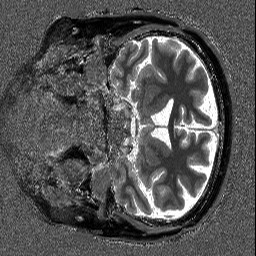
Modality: T1map
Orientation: coronal
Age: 70
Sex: female
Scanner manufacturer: siemens
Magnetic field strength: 3 T
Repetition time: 5 s
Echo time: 0.00298 s